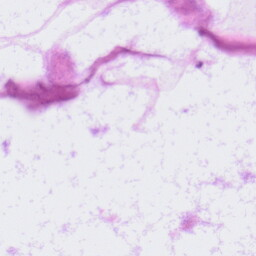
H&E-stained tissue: LymphNode